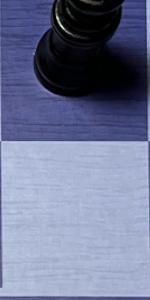
Label: Empty